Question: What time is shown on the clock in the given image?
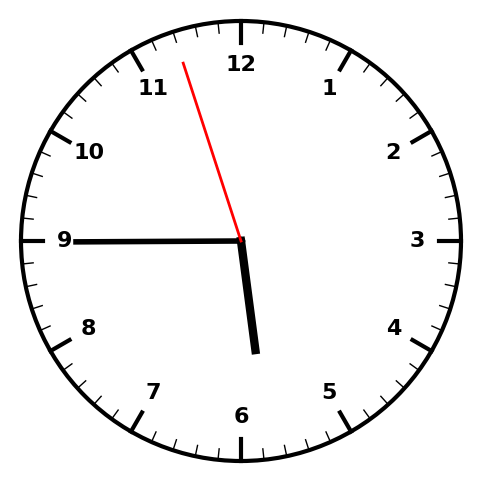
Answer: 05:44:57